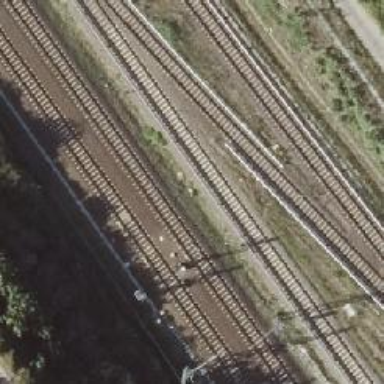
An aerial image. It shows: Railway signal.